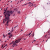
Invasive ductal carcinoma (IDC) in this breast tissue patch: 0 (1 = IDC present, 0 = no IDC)